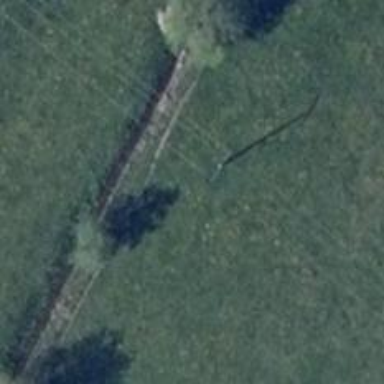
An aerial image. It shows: Minor power line.